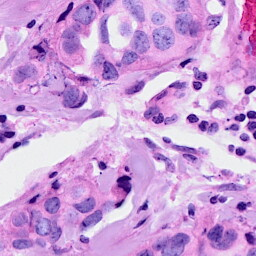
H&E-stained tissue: Breast